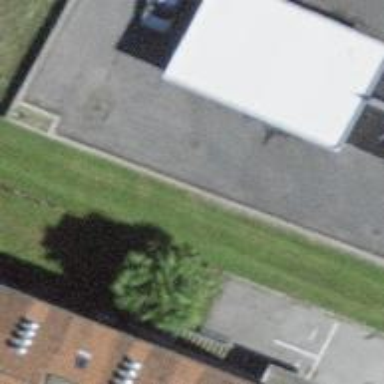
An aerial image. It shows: Car wash facility.